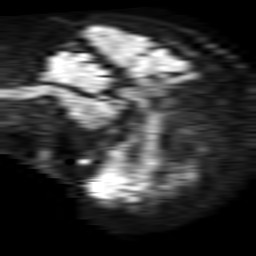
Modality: TRACE
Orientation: sagittal
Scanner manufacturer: philips
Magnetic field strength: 1.5 T
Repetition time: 3.393 s
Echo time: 0.06922 s